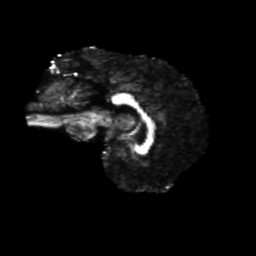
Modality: FA
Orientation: sagittal
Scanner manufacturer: siemens
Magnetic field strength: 3 T
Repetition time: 4.16 s
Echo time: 0.0806 s